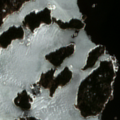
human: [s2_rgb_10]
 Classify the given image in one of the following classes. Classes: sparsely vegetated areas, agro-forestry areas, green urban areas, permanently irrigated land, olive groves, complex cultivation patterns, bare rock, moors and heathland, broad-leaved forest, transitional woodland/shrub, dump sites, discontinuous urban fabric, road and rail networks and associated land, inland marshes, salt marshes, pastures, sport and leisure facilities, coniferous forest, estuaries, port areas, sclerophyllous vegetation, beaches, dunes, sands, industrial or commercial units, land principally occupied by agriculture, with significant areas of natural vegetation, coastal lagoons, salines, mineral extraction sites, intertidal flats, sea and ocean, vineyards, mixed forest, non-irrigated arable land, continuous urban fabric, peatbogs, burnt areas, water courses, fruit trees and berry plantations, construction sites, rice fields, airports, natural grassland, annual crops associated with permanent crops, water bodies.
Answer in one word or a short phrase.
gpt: coniferous forest, sea and ocean